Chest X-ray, AP view. Patient: 42 years old, sex M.
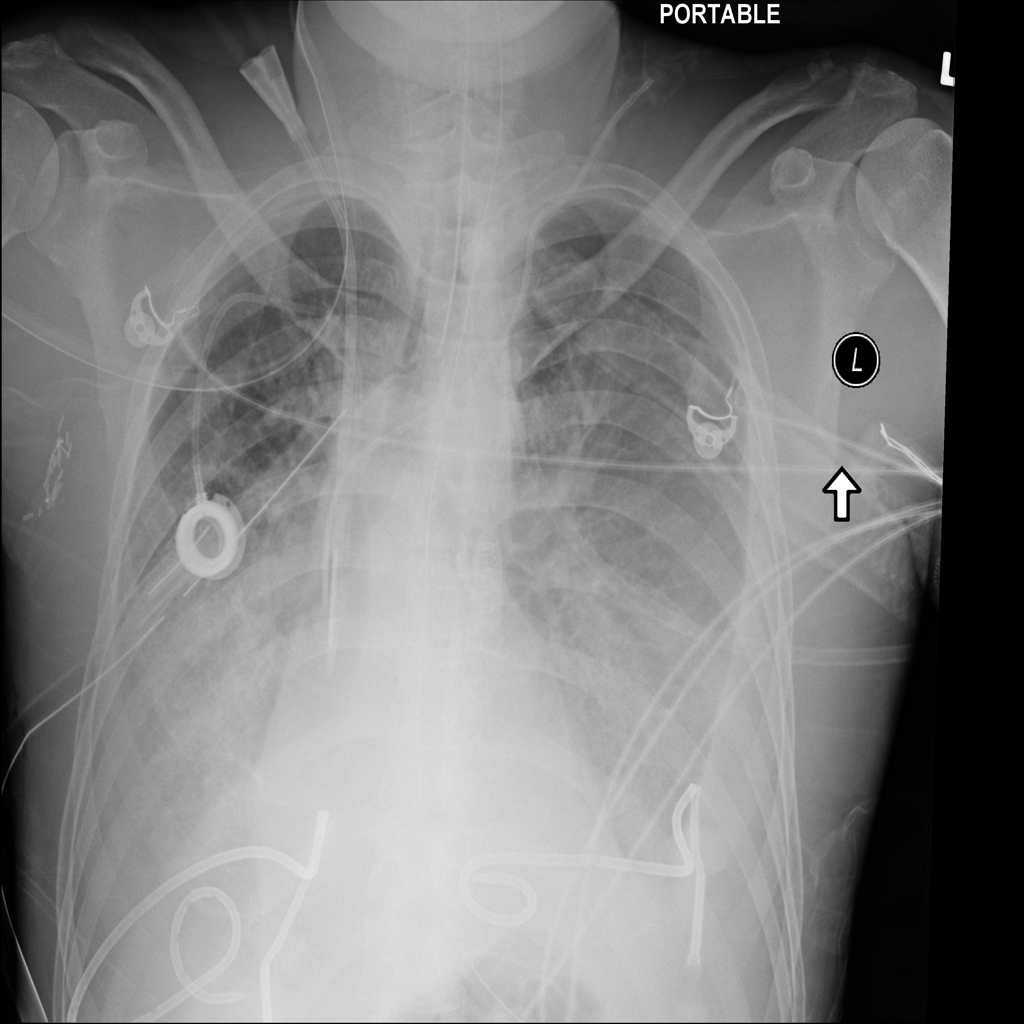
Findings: Effusion